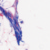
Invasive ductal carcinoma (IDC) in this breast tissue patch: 0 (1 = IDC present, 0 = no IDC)